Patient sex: M
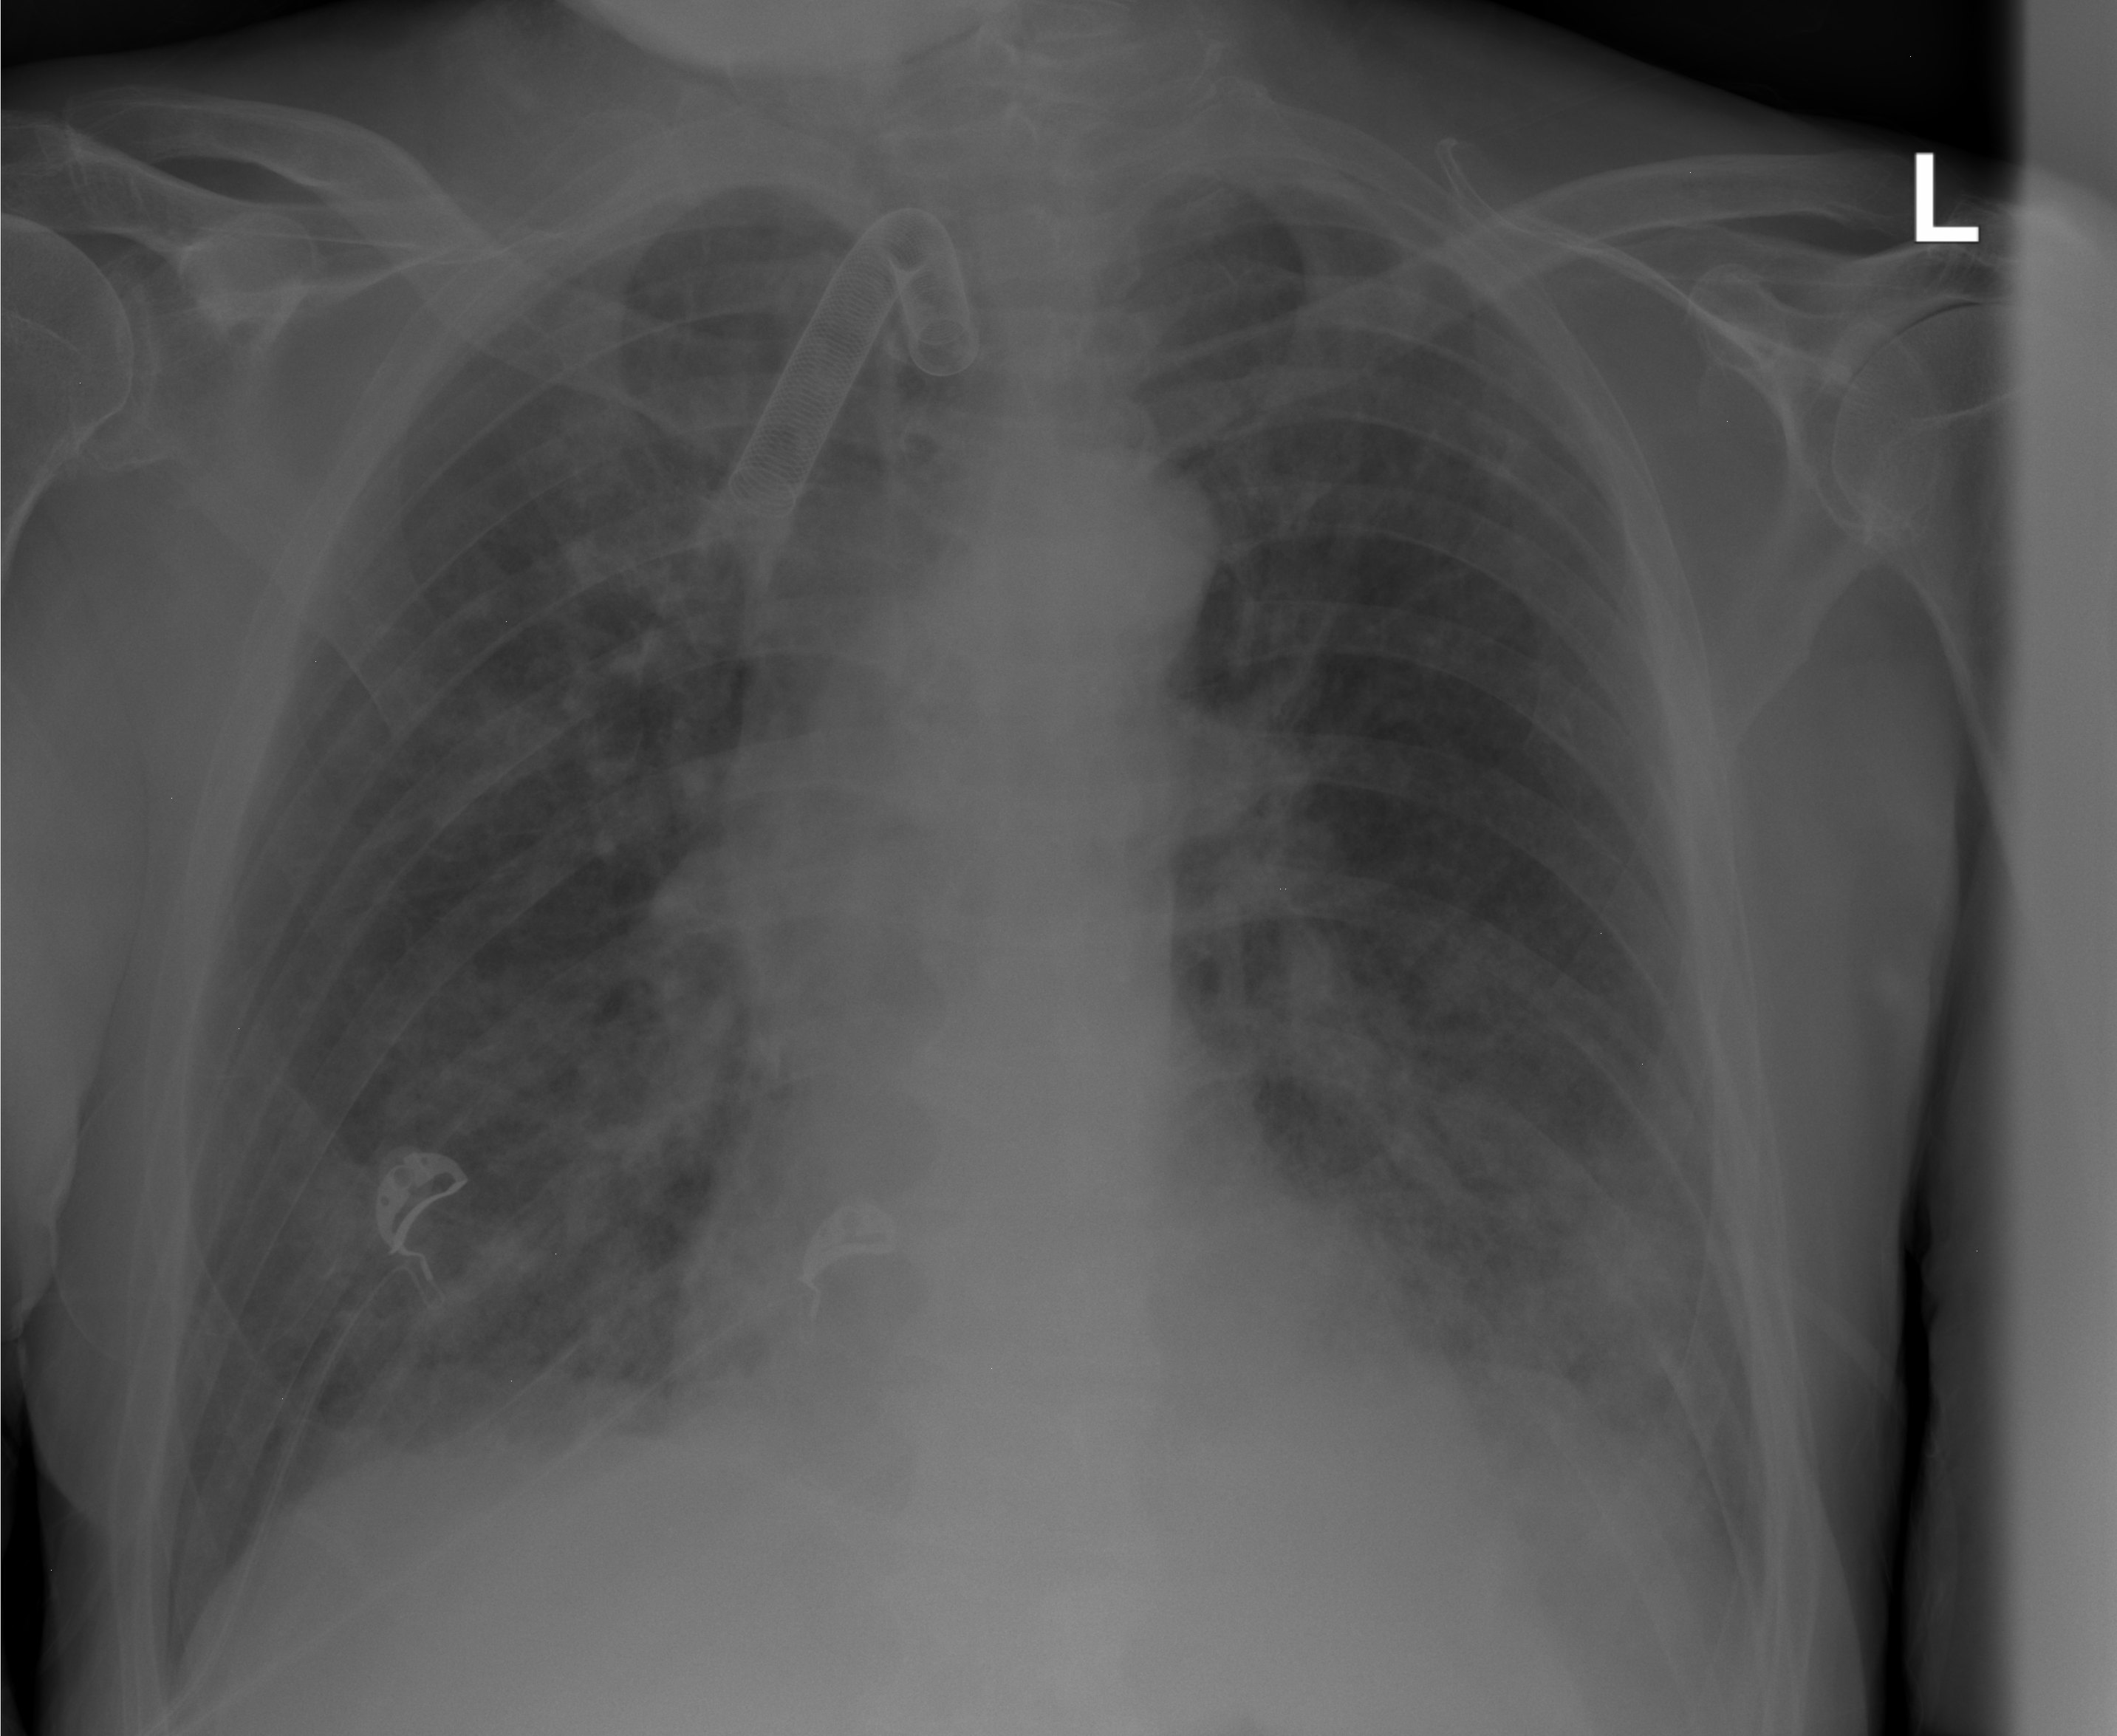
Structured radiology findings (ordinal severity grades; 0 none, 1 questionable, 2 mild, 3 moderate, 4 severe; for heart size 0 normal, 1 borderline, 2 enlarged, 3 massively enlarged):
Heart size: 0
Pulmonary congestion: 2
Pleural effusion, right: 1
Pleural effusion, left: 2
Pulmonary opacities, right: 2
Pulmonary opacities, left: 2
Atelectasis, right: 3
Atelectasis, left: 2